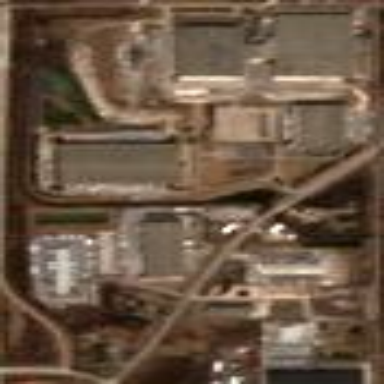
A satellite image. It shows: Industrial area.